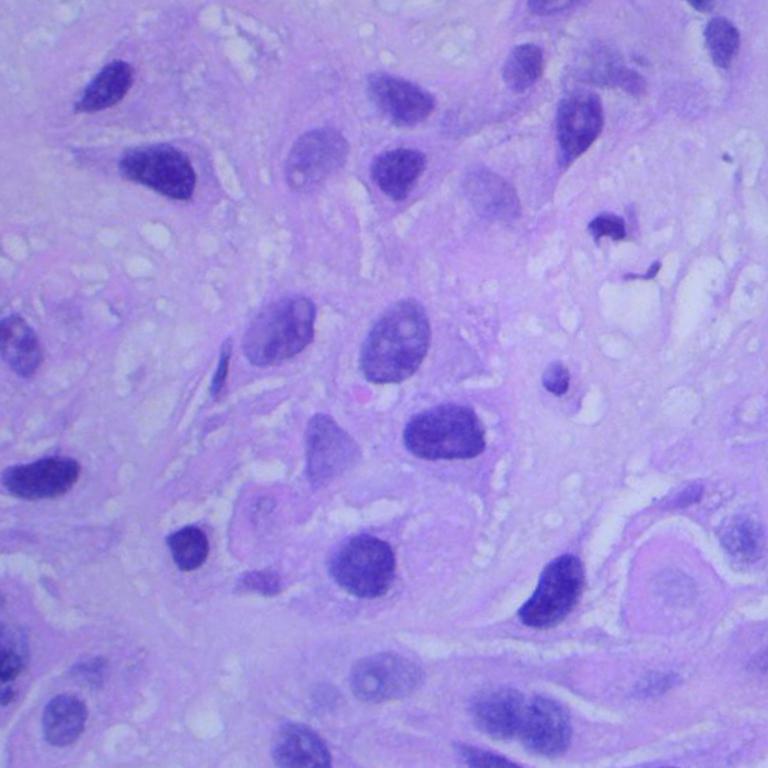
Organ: lung
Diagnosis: squamous carcinomas